Question: How can i draw a polygon according to the input coordinates which are given in C#.

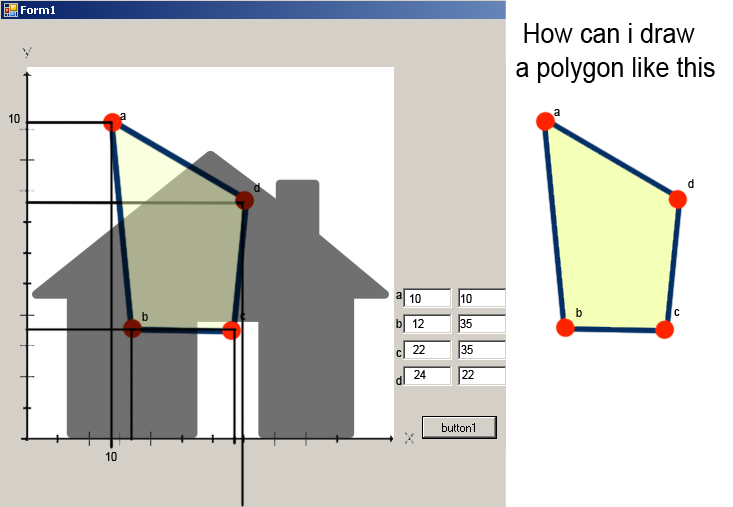
Answer: You didn't show any code because based on those coordinate, you are applying some form of scaling to the image.
Using the Paint event of a PictureBox, here is an example using those coordinates on the screen. It fills in the polygon, then draws the border, then it loops through all the points to draw the red circle:
'''
void pictureBox1_Paint(object sender, PaintEventArgs e) {
e.Graphics.SmoothingMode = SmoothingMode.AntiAlias;
e.Graphics.Clear(Color.White);
// draw the shading background:
List<Point> shadePoints = new List<Point>();
shadePoints.Add(new Point(0, pictureBox1.ClientSize.Height));
shadePoints.Add(new Point(pictureBox1.ClientSize.Width, 0));
shadePoints.Add(new Point(pictureBox1.ClientSize.Width,
pictureBox1.ClientSize.Height));
e.Graphics.FillPolygon(Brushes.LightGray, shadePoints.ToArray());
// scale the drawing larger:
using (Matrix m = new Matrix()) {
m.Scale(4, 4);
e.Graphics.Transform = m;
List<Point> polyPoints = new List<Point>();
polyPoints.Add(new Point(10, 10));
polyPoints.Add(new Point(12, 35));
polyPoints.Add(new Point(22, 35));
polyPoints.Add(new Point(24, 22));
// use a semi-transparent background brush:
using (SolidBrush br = new SolidBrush(Color.FromArgb(100, Color.Yellow))) {
e.Graphics.FillPolygon(br, polyPoints.ToArray());
}
e.Graphics.DrawPolygon(Pens.DarkBlue, polyPoints.ToArray());
foreach (Point p in polyPoints) {
e.Graphics.FillEllipse(Brushes.Red,
new Rectangle(p.X - 2, p.Y - 2, 4, 4));
}
}
}
'''